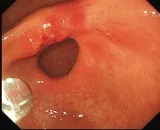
(E) Results of gastroscopy examination after 6 cycles of treatment (disappearance of lesions before treatment).
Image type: endoscopy (gi_endoscopy)